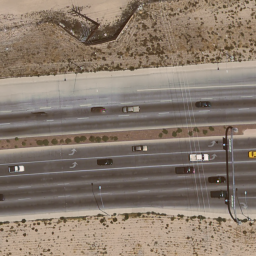
Label: freeway